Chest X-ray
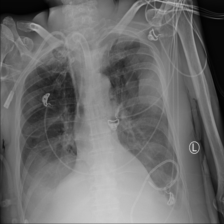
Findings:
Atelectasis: negative
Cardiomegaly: negative
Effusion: positive
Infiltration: negative
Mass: negative
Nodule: negative
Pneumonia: negative
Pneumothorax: negative
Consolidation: negative
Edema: negative
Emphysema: negative
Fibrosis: negative
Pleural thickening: negative
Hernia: negative